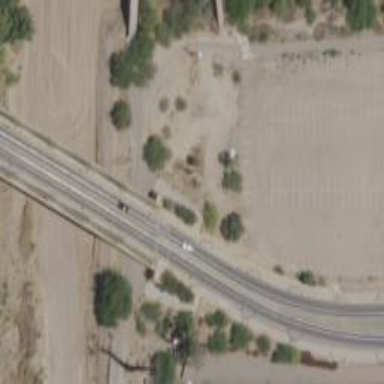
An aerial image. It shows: Tertiary road on bridge with embedded tram rails.